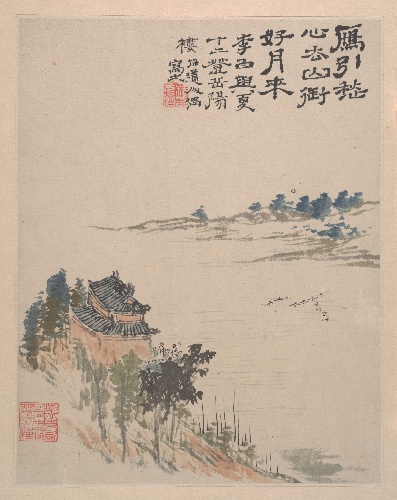
Title: 清  石濤  (朱若極)  野色圖  冊|Wilderness Colors
Artist: Shitao (Zhu Ruoji)
Artist bio: Chinese, 1642–1707
Date: ca. 1700
Object type: Album
Classification: Paintings
Medium: Album of twelve paintings; ink and color on paper
Culture: China
Period: Qing dynasty (1644–1911)
Dimensions: Image (each leaf): 10 7/8 x 9 1/2 in. (27.6 x 24.1 cm)
Department: Asian Art
Credit line: The Sackler Fund, 1972
Accession year: 1972
Repository: Metropolitan Museum of Art, New York, NY
Tags: Vegetables|Flowers|Landscapes